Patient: sex F, age 57
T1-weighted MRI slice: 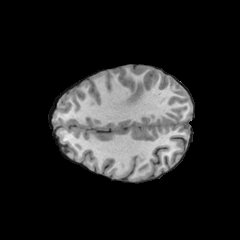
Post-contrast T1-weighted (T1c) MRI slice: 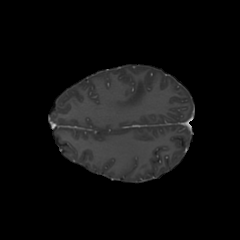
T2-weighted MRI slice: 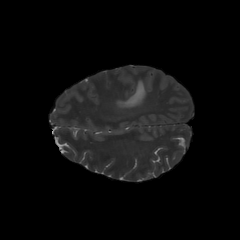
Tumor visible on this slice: yes
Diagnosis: Glioblastoma, IDH-wildtype
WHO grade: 4